Question: I encounter glReadPixels memory leak issue.Please See the image attached
notice the area marked with red lines.malloc free pair memory is OK,but an extra 3M memory is allocated by glReadPixels, I have read from doc <URL>
which has not mentioned any mem alloc information by glReadPixels.
So,does glReadPixels really allocate memory.If so, how to free it?
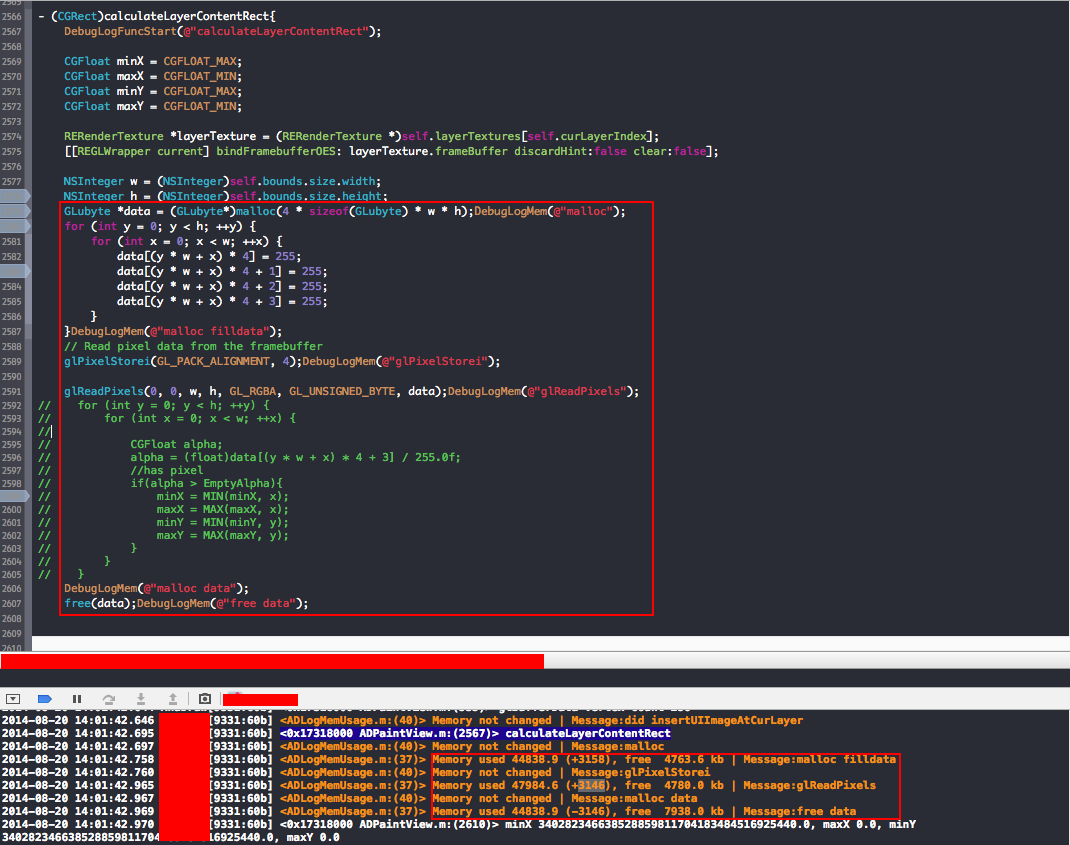
Answer: Seeing the amount of memory increase during a single call is far from conclusive proof of a memory leak. There are many scenarios where the reported free memory will not go back to the original values, without there being anything wrong. For example, as @derhass already suggested in a comment, the driver could be allocating a buffer that it has not freed yet, or is intentionally kept around for later reuse. Depending on how memory usage is measured, it could also be the memory management system that does not return pages to the OS when memory is freed, but keeps them for future allocations.
If you want more conclusive data, you need to repeat the operation. Try doing the same thing a few 1000 times in a loop, and watch the memory usage over time. If it gradually increases, you have reason to believe that there might indeed be a memory leak. It can be best to draw a plot. If memory usage increases initially during a stress test, and then flattens out, chances are that everything is fine. If it linearly increases across the entire test run, there's a strong case for a memory leak.